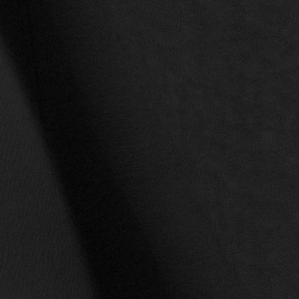
Label: non_frost